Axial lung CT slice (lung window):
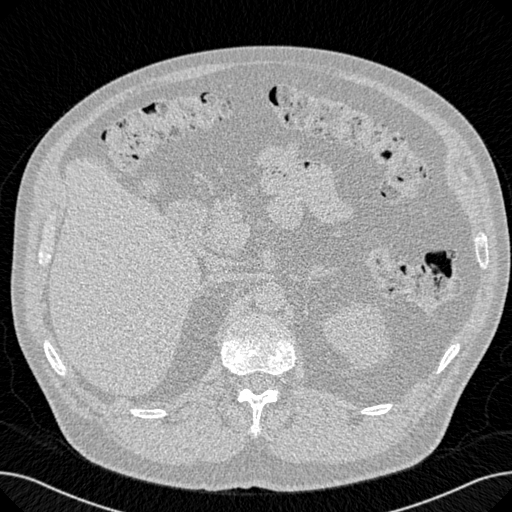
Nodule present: no